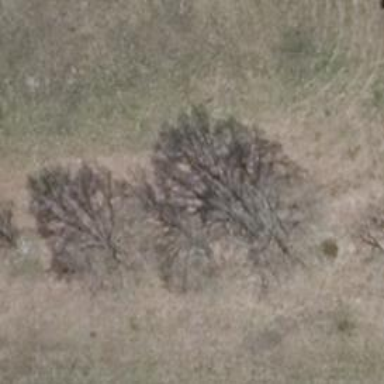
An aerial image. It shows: Deciduous tree with broadleaved leaves.